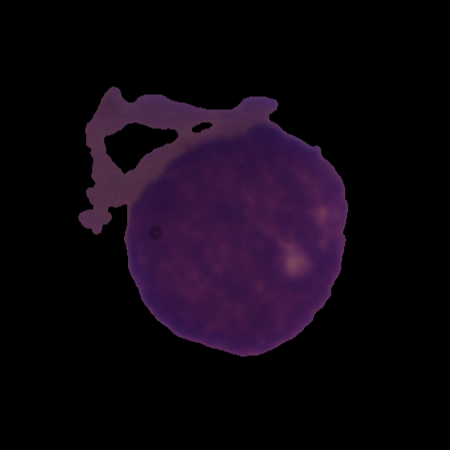
Label: cancer